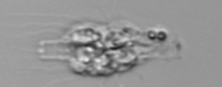
Label: Leptocylindrus_mediterraneus